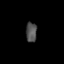
Tissue: skin
Cell type: Epithelial cells
Senescence score: 0.2227
Nuclear area (px): 215
Mean DAPI intensity: 78.893